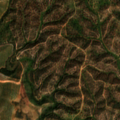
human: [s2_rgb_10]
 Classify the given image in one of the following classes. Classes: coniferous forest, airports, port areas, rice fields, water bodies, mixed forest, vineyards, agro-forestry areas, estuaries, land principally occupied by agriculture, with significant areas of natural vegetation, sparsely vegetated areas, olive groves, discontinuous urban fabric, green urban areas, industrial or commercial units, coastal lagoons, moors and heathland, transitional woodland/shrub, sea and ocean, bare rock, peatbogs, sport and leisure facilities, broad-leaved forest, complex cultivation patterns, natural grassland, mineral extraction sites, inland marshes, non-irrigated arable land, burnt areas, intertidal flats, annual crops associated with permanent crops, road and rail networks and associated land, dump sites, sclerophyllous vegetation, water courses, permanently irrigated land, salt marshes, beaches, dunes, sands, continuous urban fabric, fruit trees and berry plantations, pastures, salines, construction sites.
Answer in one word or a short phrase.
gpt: olive groves, agro-forestry areas, transitional woodland/shrub